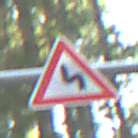
Verkehrszeichen: DoppelkurveZunaechstLinks
Umgebung: Outdoor, Nature
Tageszeit: MorningAfternoon
Wetter: Clear
Licht: Natural
Jahreszeit: NotSpecified
Kontrast: LowContrast